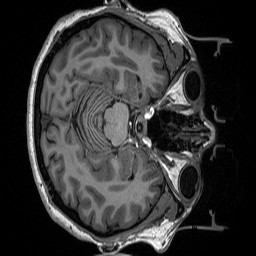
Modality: T1w
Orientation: axial
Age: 34
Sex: female
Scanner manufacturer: siemens
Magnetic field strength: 3 T
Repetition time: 2.53 s
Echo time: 0.00219 s